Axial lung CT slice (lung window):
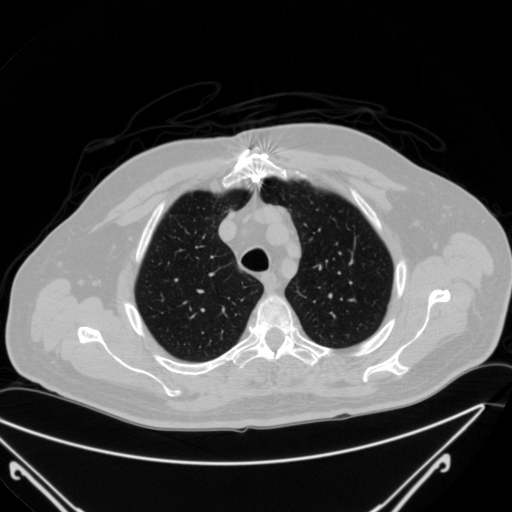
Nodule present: no